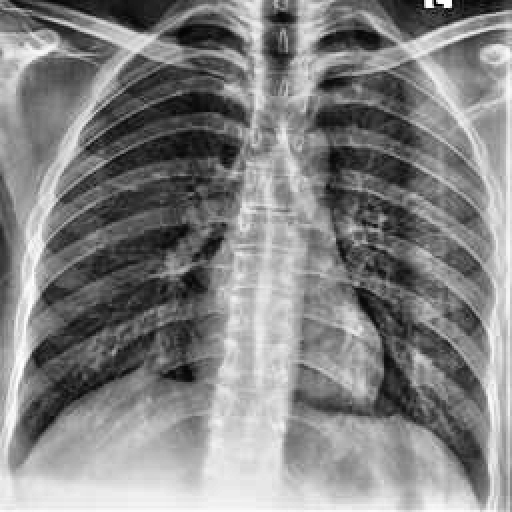
Finding: NORMAL